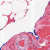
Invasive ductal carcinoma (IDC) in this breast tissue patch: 0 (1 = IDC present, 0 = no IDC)